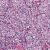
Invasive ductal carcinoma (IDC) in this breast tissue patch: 1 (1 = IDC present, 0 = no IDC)